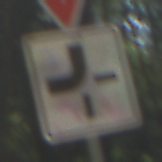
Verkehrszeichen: VerlaufVorfahrtsstrasse2
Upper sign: VorfahrtGewaehren
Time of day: Midday
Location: Outdoor (RoadRail)
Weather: Clear
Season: NotSpecified
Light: Natural